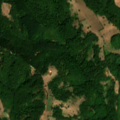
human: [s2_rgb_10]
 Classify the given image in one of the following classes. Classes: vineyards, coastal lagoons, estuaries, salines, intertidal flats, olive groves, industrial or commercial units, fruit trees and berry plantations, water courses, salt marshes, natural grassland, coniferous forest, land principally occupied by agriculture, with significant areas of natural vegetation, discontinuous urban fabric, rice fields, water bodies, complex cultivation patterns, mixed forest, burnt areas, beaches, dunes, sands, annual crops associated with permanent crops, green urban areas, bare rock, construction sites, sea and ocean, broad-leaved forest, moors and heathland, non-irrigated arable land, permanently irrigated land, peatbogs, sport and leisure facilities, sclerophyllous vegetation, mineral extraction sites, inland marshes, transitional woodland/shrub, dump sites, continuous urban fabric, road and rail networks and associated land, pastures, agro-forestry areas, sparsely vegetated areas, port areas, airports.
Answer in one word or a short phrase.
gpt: land principally occupied by agriculture, with significant areas of natural vegetation, broad-leaved forest, coniferous forest, natural grassland